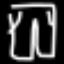
Label: pants